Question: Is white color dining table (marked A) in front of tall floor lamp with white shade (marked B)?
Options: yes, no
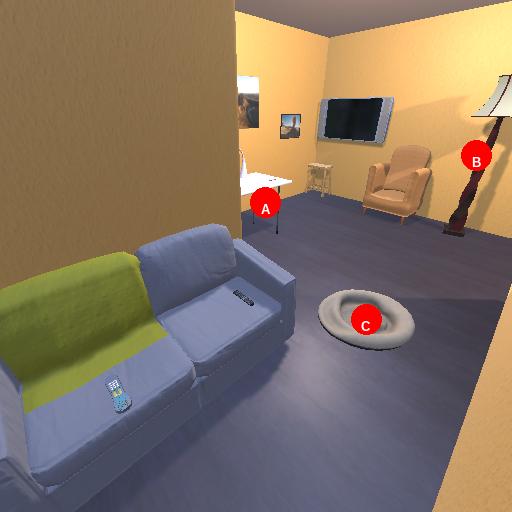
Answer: yes